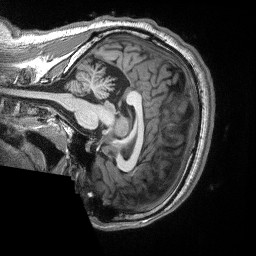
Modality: T1w
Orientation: sagittal
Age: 25
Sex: male